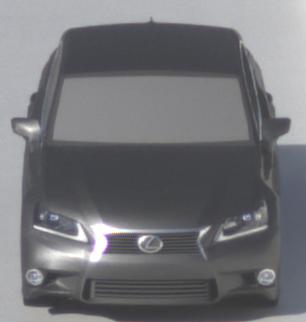
Make: Lexus
Model: GS 250
Detailed model: GS (L10)
Model produced from: 2012/06
Model produced until: 2013/12
Doors: 4
Color: gray
Road condition: wet road
Daytime: morning or afternoon
Contrast: high contrast